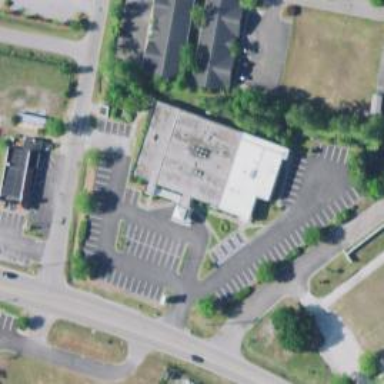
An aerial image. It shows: Clinic building offering healthcare services.